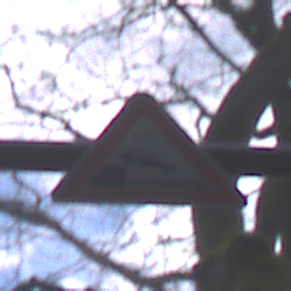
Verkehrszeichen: Ufer
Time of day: MorningAfternoon
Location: Outdoor (Nature)
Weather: PartlyCloudy
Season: NotSpecified
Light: Natural